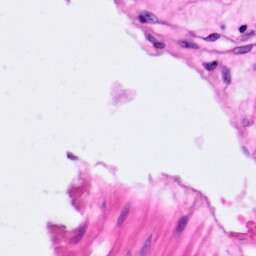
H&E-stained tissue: Pancreatic